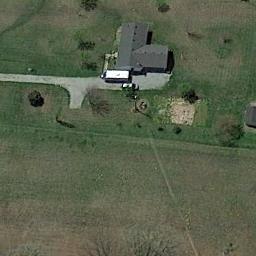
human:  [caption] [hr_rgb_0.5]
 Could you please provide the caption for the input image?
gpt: One road is next to the sparse residential .

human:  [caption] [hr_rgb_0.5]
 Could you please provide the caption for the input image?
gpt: The road is lined with lush woods  There is a house in the middle of the woods .

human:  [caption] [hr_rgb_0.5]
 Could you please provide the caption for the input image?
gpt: The sparse residential is on the grass next to a road .

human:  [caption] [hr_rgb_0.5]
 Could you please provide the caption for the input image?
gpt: In a sparse residential area there is a house and a road surrounded by grass .

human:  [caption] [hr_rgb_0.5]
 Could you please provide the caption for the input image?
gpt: A sparse residential area with a black building on the green meadow .